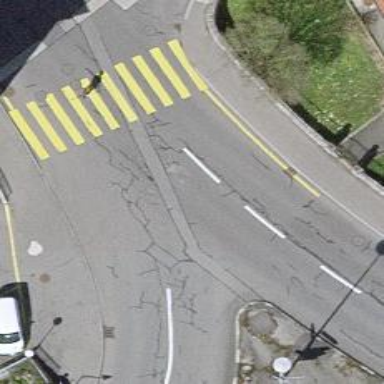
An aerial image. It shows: Junction.